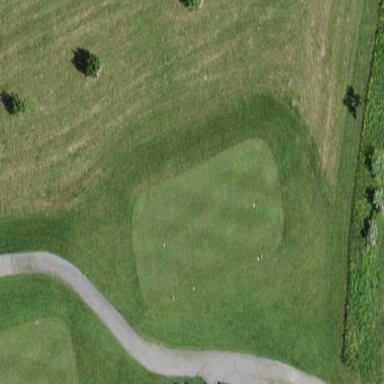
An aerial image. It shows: Golf tee.